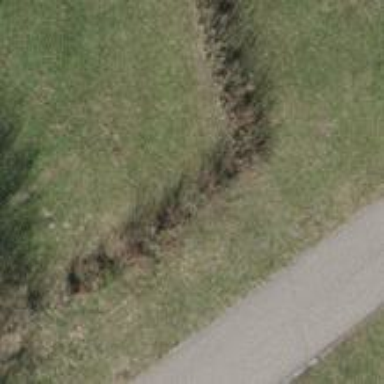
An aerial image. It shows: Hedge barrier.